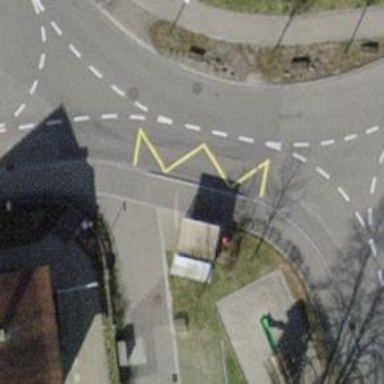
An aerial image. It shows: Bus stop with sheltered platform for public transport.